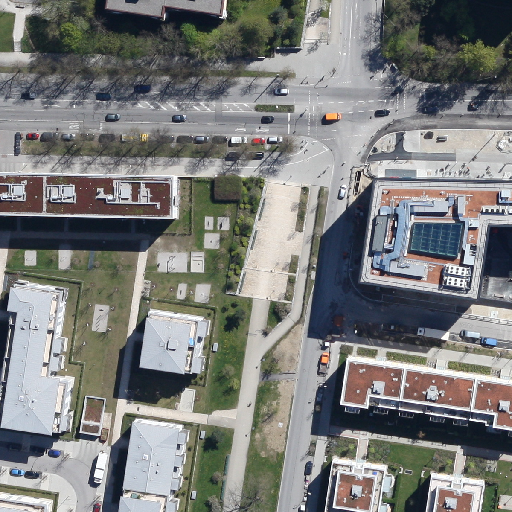
Referring expression: car driving on the road